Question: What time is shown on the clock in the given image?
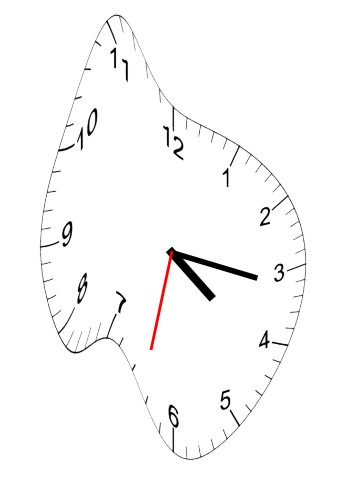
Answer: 04:16:32